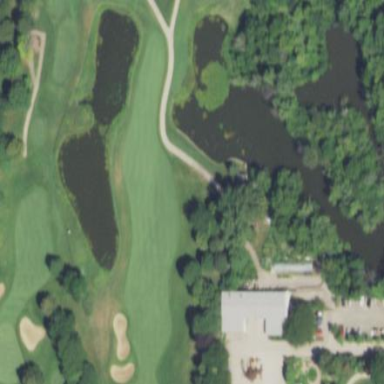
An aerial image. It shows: Scenic view of water hazard on golf course. The natural water feature adds beauty to the landscape.